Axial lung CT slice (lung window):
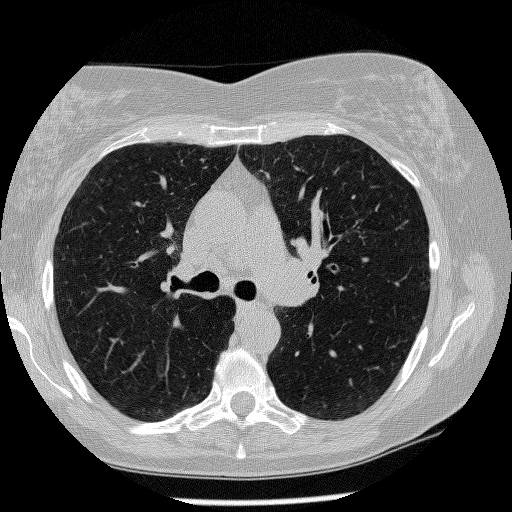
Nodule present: no